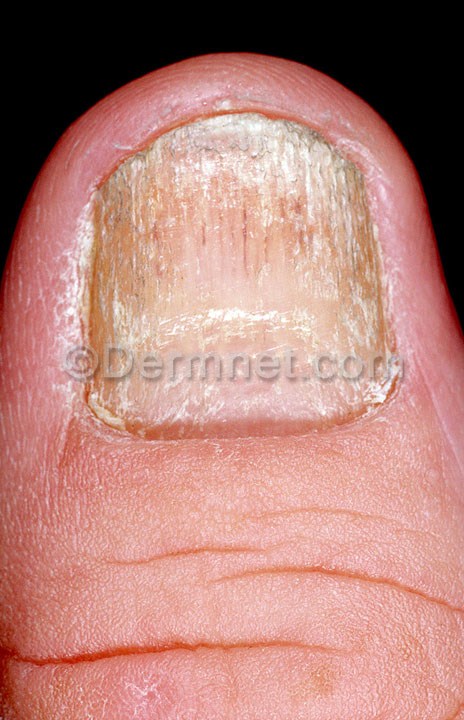
Disease: Nail Fungus and other Nail Disease